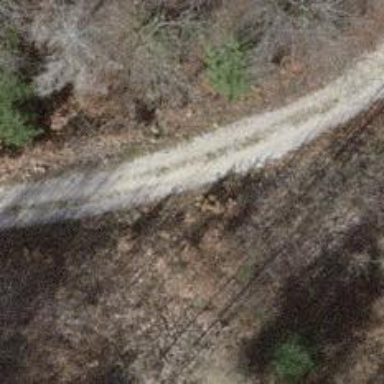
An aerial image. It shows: Unpaved track with grade2 surface.